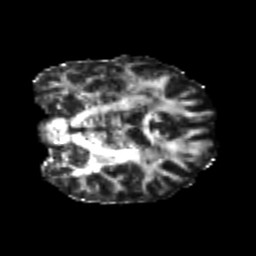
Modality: FA
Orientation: coronal
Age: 26
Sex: male
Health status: healthy
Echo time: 0.074 s